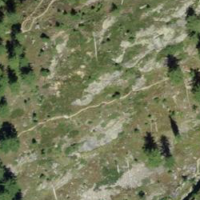
EUNIS habitat code: 23
Species observed at this site:
Vaccinium vitis-idaea
Erebia melampus